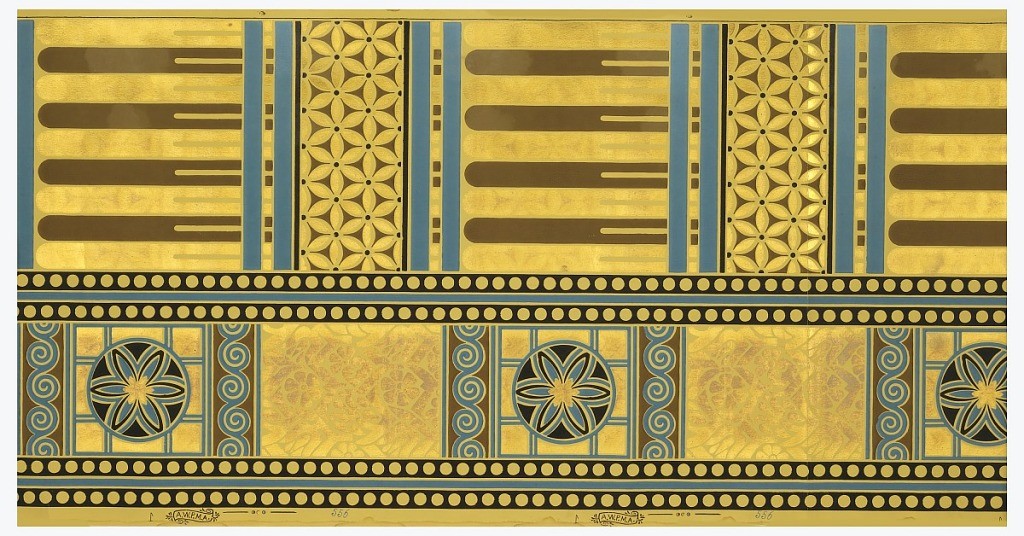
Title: Dado
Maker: American Wall Paper Manufacturers' Association, 1879–1887
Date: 1885
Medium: Block-printed paper
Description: Pattern contains two bands of distinct designs. Dado paper with slightly narrower band of circle in a square, alternating with a plain panel. Wider band contains fluted or reeded section alternating with stylized floral motifs. narrow bands of beading separate the two bands. Printed in blue, black and metallic gold on beige ground. Printed in left selvedge: "A.W.P.M.A. 556".